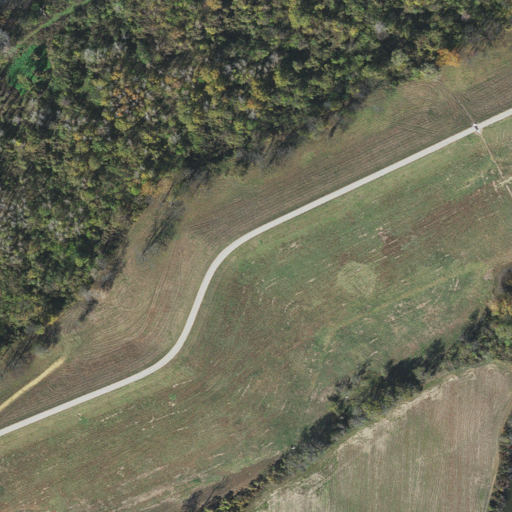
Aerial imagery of levee in Mississippi named Delta-Friars Point Revetment containing cultivated crops, woody wetlands, open development, herbaceous wetlands, medium intensity development, high intensity development, and open water